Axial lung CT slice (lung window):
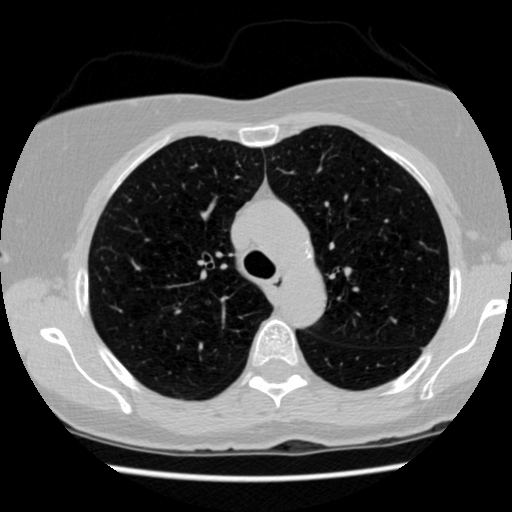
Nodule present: no